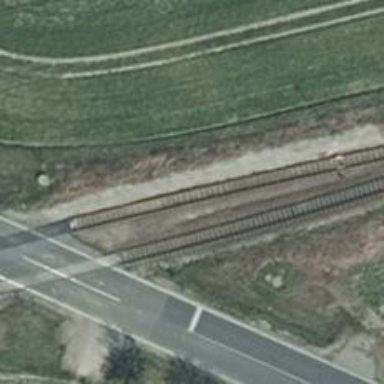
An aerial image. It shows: Railway spur service.